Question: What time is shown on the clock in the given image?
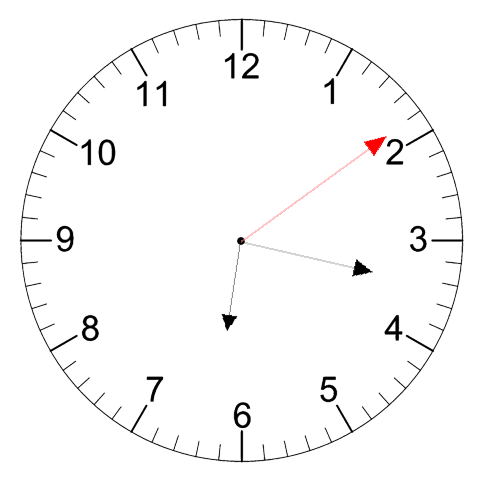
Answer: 06:17:09